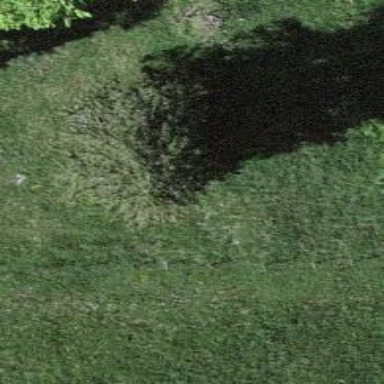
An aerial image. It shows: Needle-leaved tree in nature.